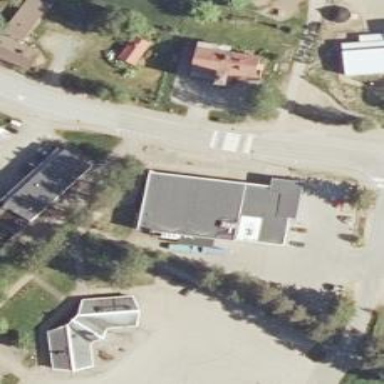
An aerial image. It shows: Supermarket.